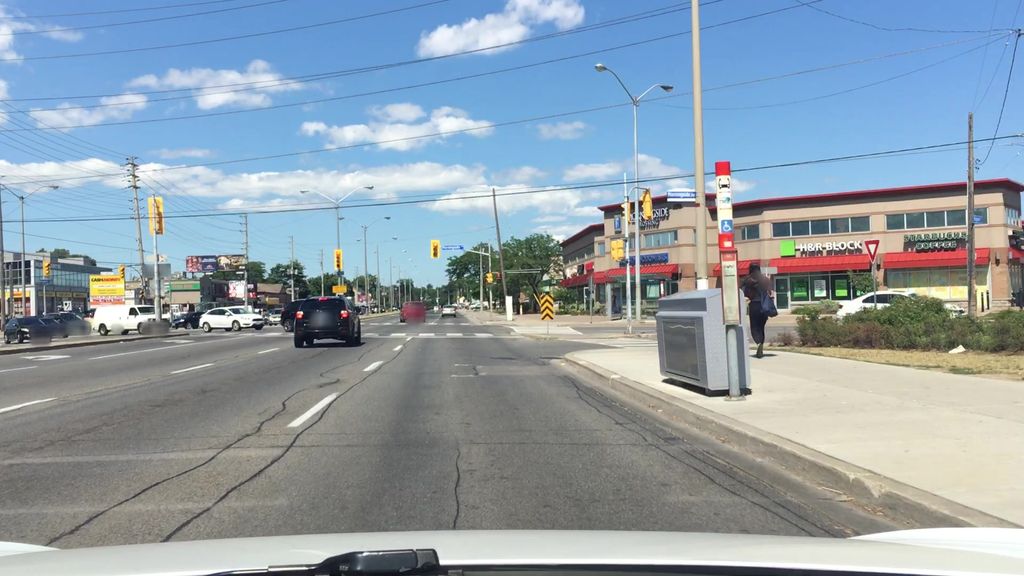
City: toronto